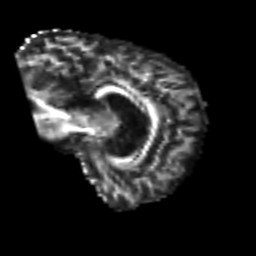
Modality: FA
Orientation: sagittal
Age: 54
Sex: female
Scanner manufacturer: siemens
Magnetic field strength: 3 T
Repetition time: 4.987 s
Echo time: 0.0792 s